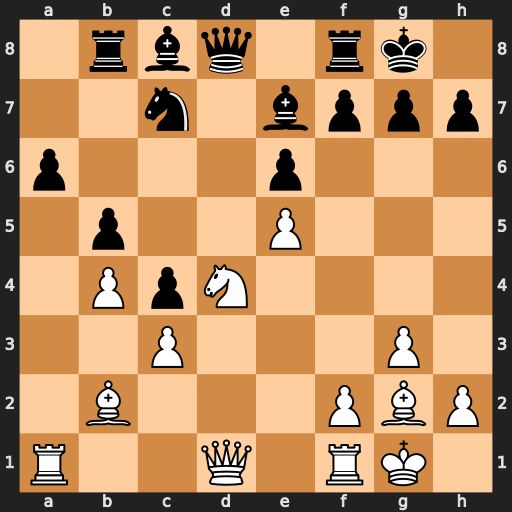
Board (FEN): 1rbq1rk1/2n1bppp/p3p3/1p2P3/1PpN4/2P3P1/1B3PBP/R2Q1RK1
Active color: w
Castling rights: -
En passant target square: -
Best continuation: Nc6 Qe8 Nxb8